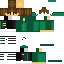
A female human skin with medium skin, wearing brown long hair dressed in a green_skin hoodie and black pants, featuring a closed mouth.